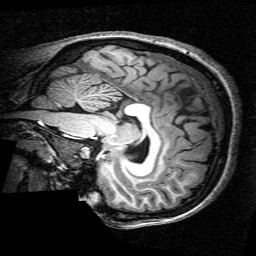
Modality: T1w
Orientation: sagittal